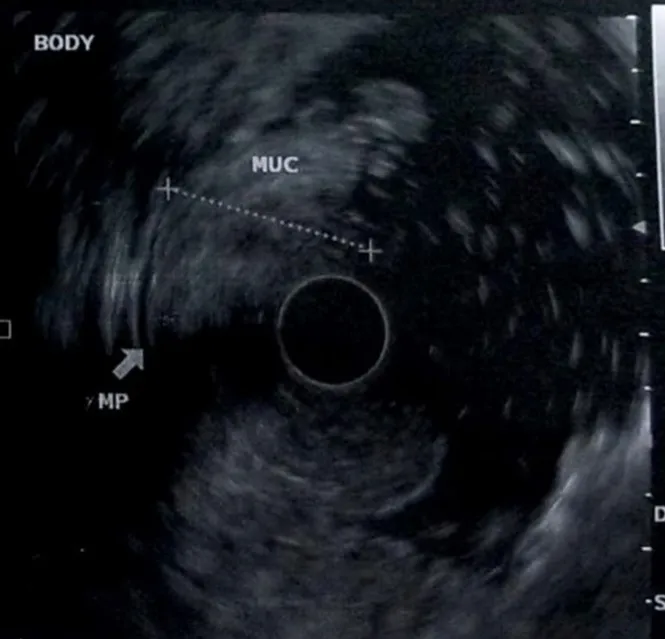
The endoscopic ultrasound shows the severe mucosal thickness.
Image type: radiology (ultrasound)